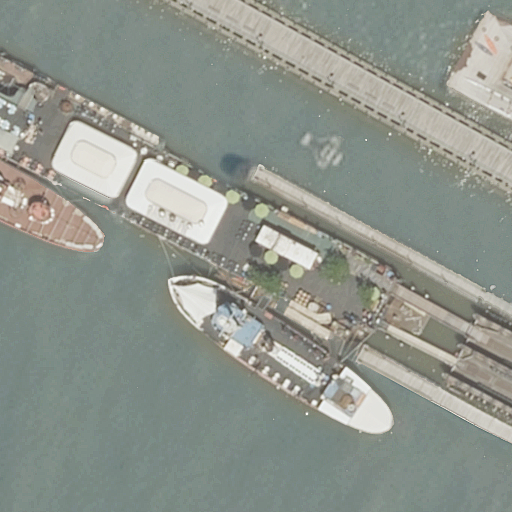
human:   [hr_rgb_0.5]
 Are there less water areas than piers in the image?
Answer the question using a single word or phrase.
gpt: yes

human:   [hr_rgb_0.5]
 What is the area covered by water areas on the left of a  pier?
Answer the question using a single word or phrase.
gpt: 10620m2

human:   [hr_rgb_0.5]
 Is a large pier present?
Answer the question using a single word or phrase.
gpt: yes

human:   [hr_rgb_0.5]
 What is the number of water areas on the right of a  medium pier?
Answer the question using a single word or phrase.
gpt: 0

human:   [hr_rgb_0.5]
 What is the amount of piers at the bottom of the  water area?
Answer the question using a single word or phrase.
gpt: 1

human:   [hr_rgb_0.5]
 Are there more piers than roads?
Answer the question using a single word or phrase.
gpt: yes

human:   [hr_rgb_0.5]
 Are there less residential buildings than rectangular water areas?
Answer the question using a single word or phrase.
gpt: yes

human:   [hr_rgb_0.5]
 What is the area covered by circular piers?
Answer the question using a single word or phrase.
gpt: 0m2

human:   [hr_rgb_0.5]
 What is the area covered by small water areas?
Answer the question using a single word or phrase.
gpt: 0m2

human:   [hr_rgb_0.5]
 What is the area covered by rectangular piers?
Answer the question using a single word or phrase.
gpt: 1352m2

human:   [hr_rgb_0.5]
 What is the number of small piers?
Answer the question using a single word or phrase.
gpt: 1

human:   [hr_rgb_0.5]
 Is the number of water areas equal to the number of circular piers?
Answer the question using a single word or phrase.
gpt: no

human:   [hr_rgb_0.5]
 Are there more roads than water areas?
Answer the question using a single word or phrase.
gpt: no

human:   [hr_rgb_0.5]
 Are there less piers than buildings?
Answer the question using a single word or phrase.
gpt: no

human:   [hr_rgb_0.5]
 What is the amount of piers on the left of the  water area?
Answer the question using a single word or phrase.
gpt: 0

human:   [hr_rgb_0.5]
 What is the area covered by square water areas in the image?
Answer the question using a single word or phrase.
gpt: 0m2

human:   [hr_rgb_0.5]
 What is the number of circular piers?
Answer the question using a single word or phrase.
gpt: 0

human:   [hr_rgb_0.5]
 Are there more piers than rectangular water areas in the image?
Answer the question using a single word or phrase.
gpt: yes

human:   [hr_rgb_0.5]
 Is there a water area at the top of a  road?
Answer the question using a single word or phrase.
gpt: no

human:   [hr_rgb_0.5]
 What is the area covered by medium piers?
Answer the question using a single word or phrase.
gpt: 0m2

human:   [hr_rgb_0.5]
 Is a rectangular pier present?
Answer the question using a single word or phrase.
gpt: yes

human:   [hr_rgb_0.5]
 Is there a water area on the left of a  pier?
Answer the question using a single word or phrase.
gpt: yes

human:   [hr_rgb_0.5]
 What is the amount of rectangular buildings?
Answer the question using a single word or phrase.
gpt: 0

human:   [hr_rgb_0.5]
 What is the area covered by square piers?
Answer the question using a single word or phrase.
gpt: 0m2

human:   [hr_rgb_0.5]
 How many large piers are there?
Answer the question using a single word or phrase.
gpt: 1

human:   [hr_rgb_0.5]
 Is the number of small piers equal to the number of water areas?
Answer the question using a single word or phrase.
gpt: yes

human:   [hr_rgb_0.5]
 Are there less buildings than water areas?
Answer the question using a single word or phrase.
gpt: yes

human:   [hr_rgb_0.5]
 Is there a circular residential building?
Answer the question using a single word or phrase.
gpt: no

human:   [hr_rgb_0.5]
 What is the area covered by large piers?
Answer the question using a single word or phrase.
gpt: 1341m2

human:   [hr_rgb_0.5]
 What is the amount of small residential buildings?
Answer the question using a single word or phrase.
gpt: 0

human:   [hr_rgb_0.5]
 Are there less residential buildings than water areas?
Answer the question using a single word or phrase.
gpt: yes

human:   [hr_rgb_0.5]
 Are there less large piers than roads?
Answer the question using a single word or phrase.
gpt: no

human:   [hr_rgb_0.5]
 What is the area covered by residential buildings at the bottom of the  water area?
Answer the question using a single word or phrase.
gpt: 0m2

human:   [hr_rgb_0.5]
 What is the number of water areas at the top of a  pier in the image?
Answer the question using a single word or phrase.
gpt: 1

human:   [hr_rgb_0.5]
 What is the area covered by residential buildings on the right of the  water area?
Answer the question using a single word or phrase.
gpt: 0m2

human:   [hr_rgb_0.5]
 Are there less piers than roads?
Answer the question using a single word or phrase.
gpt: no